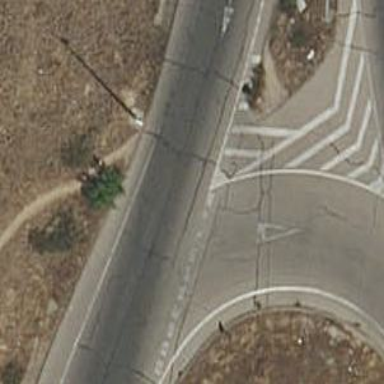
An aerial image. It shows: Road with "give way" sign.